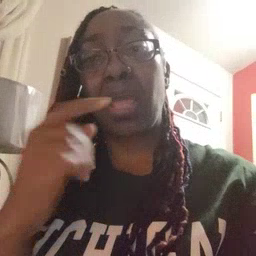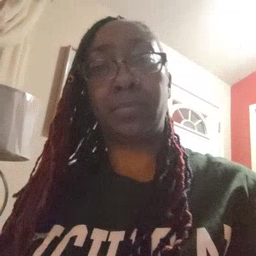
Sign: tongue